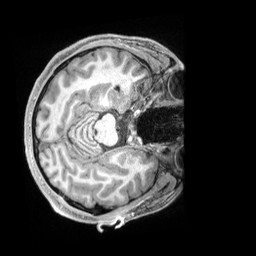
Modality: T1w
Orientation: axial
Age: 21
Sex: male
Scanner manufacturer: siemens
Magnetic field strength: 3 T
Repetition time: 2.4 s
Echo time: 0.00226 s